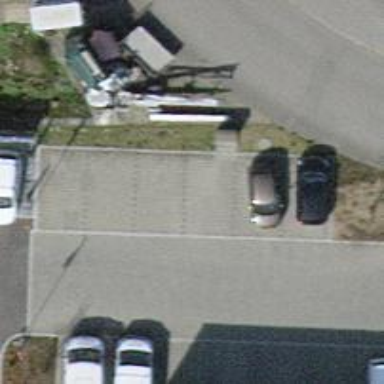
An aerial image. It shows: Street cabinet.